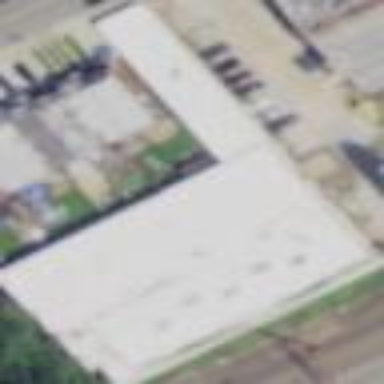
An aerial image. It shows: Building.